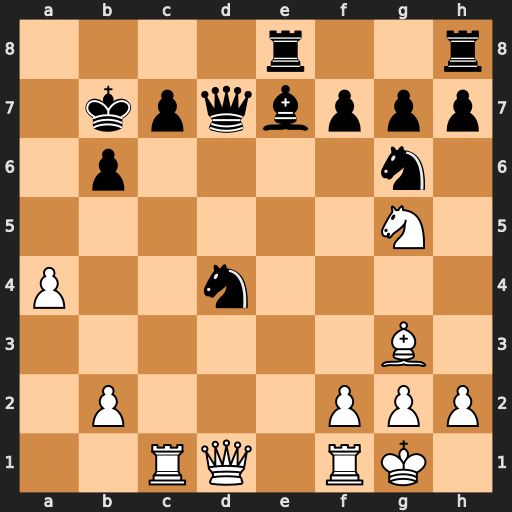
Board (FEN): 4r2r/1kpqbppp/1p4n1/6N1/P2n4/6B1/1P3PPP/2RQ1RK1
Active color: w
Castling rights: -
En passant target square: -
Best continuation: Rxc7+ Qxc7 Bxc7